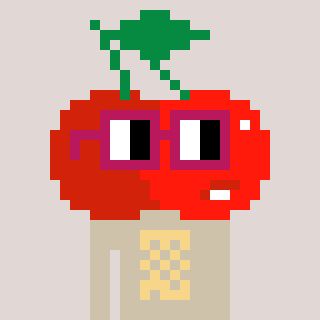
a pixel art character with square dark red glasses, a cherry-shaped head and a bege-colored body on a warm background